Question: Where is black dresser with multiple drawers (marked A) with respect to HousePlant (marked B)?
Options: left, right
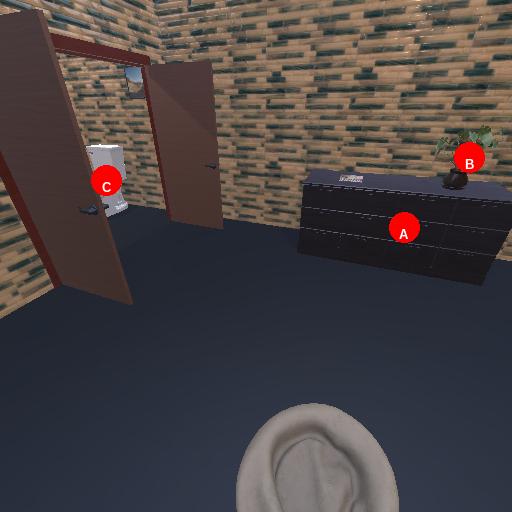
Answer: left